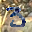
Label: 3